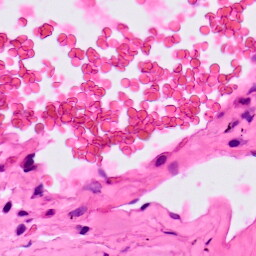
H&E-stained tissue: Lung